Field crop: maize
Growth stage: 2
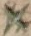
Species: atriplex